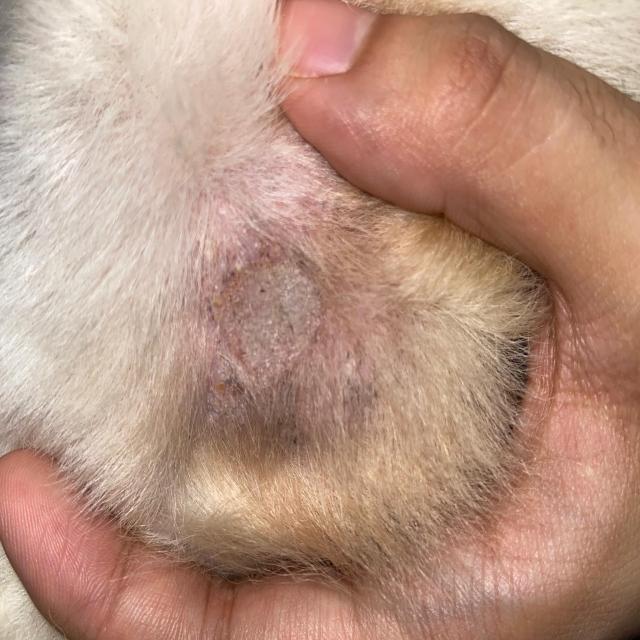
Canine ringworm (Dermatophytosis) — fungal infection caused by Microsporum or Trichophyton. Presents with circular alopecia, scaling, crusting, and broken hairs.